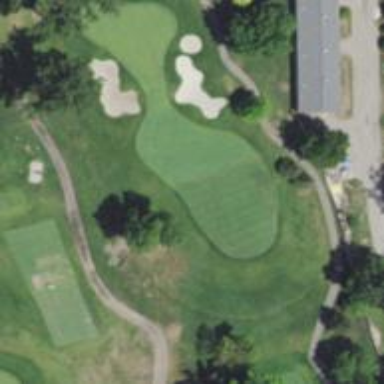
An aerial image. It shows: View of golf hole.